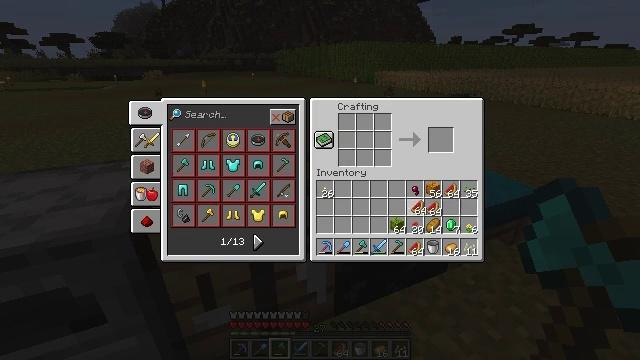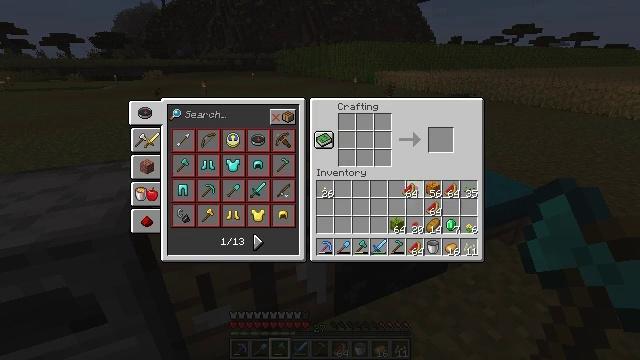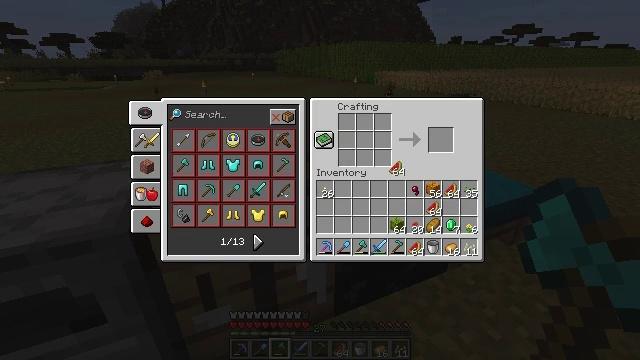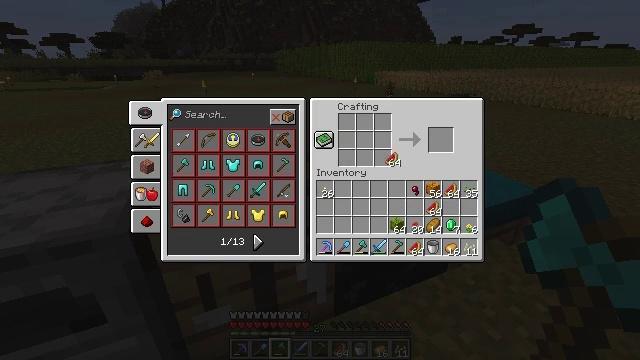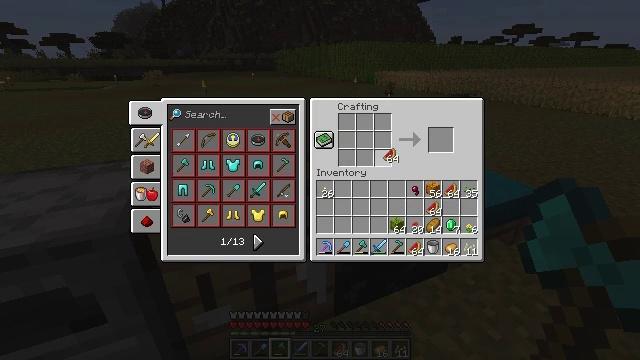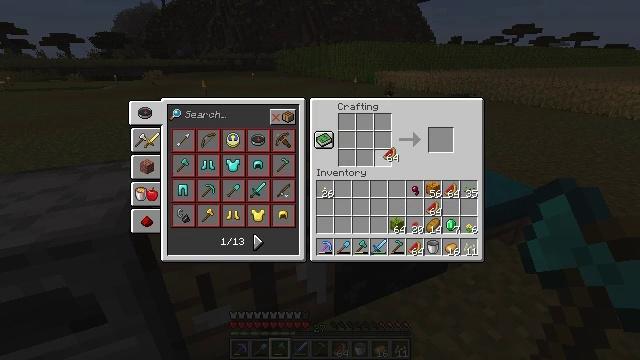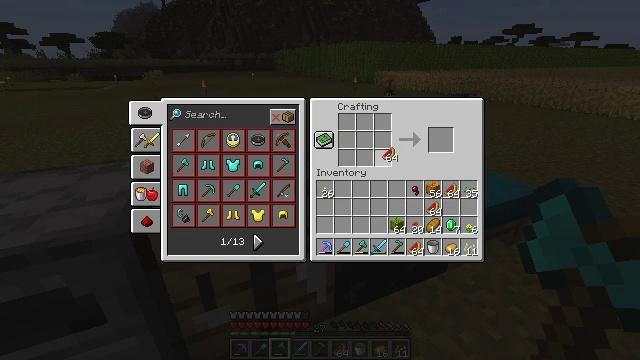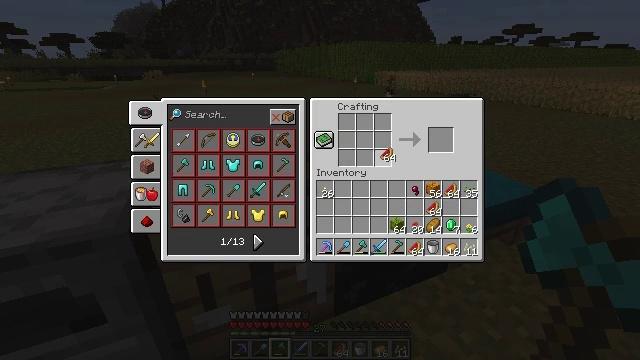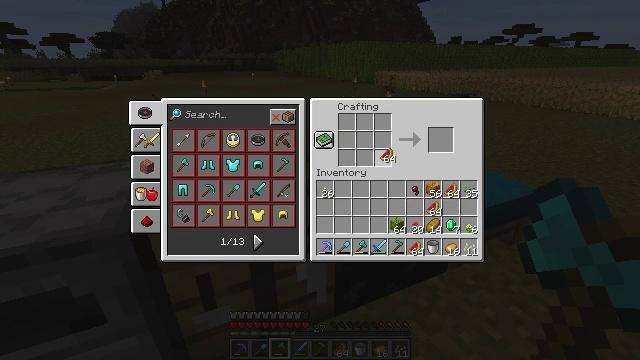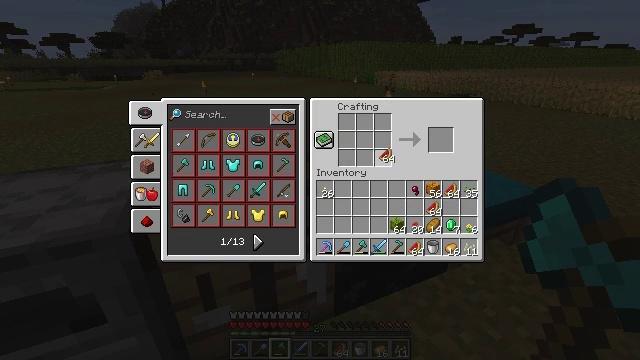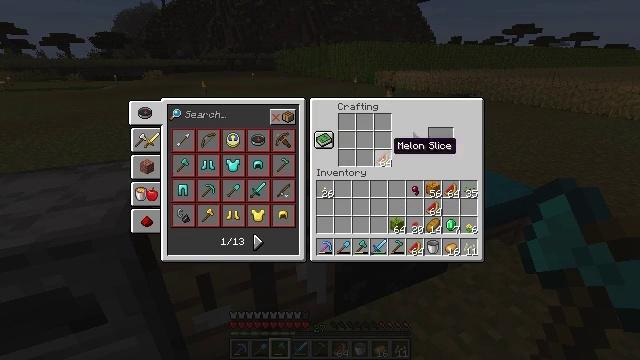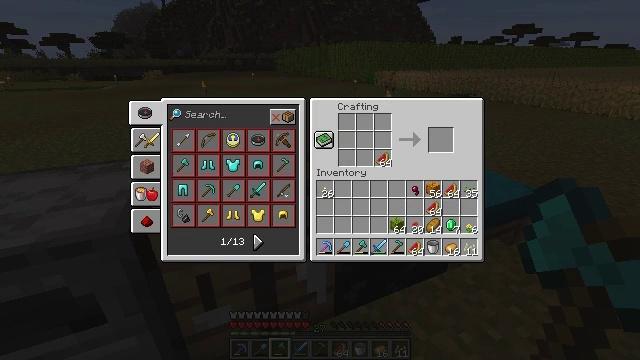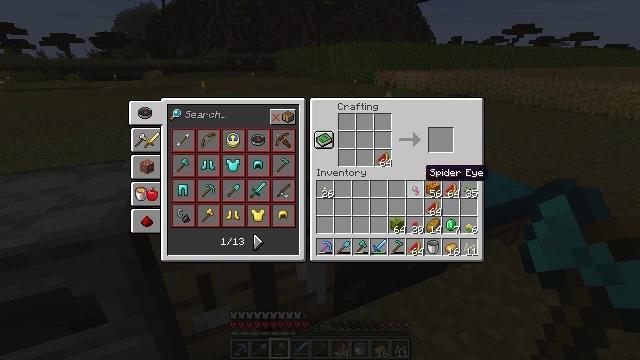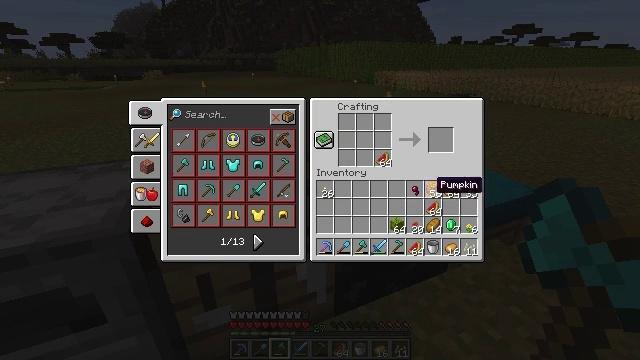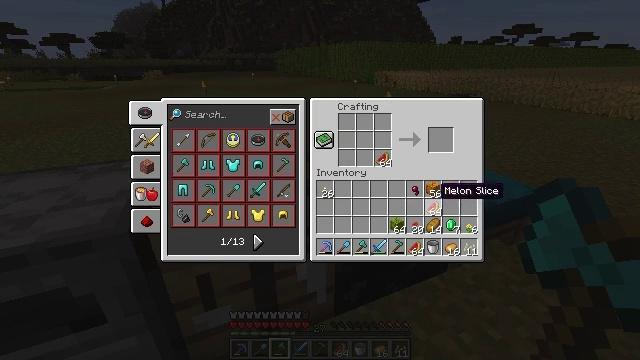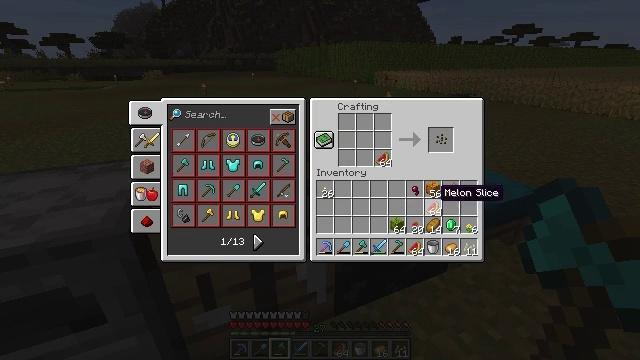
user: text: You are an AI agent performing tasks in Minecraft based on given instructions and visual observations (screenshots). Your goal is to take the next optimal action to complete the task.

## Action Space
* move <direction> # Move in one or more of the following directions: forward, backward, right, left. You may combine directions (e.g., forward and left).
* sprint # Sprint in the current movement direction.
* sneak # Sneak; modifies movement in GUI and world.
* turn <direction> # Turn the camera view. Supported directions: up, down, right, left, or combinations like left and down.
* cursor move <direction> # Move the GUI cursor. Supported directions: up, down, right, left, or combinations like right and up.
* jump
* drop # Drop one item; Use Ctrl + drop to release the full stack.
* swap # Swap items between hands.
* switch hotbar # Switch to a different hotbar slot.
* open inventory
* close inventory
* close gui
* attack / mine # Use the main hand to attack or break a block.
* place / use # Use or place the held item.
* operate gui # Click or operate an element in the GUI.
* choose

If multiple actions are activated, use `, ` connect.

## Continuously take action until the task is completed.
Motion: motion action
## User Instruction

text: Craft a melon with melon slices.
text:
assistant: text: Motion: cursor move left and up
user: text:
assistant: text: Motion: cursor move left and up
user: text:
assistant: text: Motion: cursor move up
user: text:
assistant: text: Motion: no_op
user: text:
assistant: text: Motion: no_op
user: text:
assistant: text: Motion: no_op
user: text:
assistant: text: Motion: operate gui
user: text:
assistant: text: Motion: operate gui
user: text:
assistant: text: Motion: operate gui
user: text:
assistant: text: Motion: no_op
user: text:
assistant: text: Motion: cursor move right and down
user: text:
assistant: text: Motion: cursor move right and down
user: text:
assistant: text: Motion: cursor move right and down
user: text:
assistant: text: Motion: no_op
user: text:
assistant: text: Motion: no_op
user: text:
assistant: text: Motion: no_op
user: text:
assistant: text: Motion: no_op
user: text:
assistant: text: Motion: operate gui
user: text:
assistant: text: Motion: operate gui
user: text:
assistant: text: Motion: cursor move left and up, operate gui
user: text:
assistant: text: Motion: cursor move left and up
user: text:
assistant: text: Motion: cursor move left and up
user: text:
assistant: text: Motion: no_op
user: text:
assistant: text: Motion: no_op
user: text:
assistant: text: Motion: operate gui
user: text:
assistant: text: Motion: operate gui
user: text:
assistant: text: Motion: no_op
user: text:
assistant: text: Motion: no_op
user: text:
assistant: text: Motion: cursor move right and down
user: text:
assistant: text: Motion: cursor move right and down